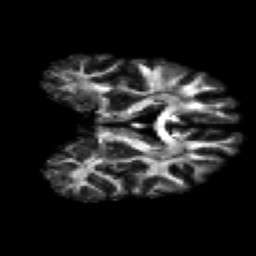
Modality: FA
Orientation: coronal
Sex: male
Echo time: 0.114 s